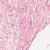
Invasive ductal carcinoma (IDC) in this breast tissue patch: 0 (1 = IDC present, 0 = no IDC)